Question: Since I'm not good enough in scripting I can't find right syntax.
Please take a look at Following image. I need to set 'div.dependable''s 'width' as 'X + 16px', .

I have pretty similar example, please see code of 'http://demuri.lv'. Try to resize window there -- blue block will be always in the horizontal and vertical center. But I can't figure out the correct coding for that.
jQuery, Modernizr loaded.
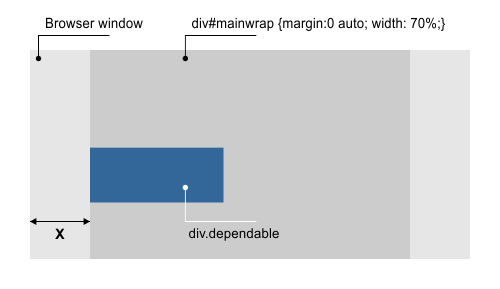
Answer: You will have first to hook on the 'resize' event of 'window', find out the <URL> of your wrapper from the left side and then modify the 'width' of your element accordingly, like so:
'''
$(window).on('resize', function (){
var leftOffset = $('#main-wrap').offset().left;
$('.dependable').css('width', leftOffset + 16);
});
'''
This will work as you asked, but I'd also suggest that you add the same statement in the first place so you get the correct width at <URL>.
'''
jQuery(document).ready(function ($){
var leftOffset = $('#main-wrap').offset().left;
$('.dependable').css('width', leftOffset + 16);
});
'''
<URL>
In order to stick with the principle of <URL> you might want to wrap the code up in a function statement; that would be highly suggested. Perhaps like so:
'''
function offsetPlusX(targetElement, x){
var leftOffset = $('#main-wrap').offset().left;
targetElement.css('width', leftOffset + x);
}
'''